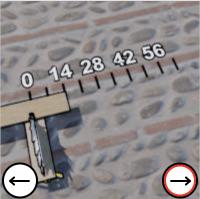
Task: length
Answer: 14
First scale value: 14.0